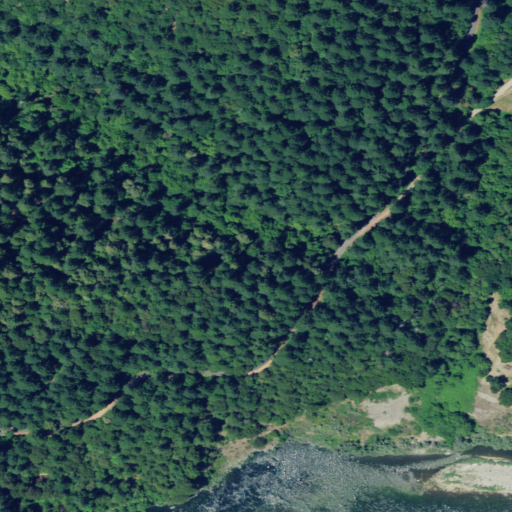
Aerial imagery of valley in California named Sawmill Gulch containing evergreen forest, open development, mixed forest, shrub, open water, and deciduous forest